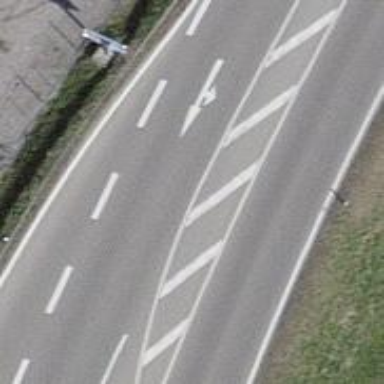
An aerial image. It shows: Asphalt road classified as primary highway.